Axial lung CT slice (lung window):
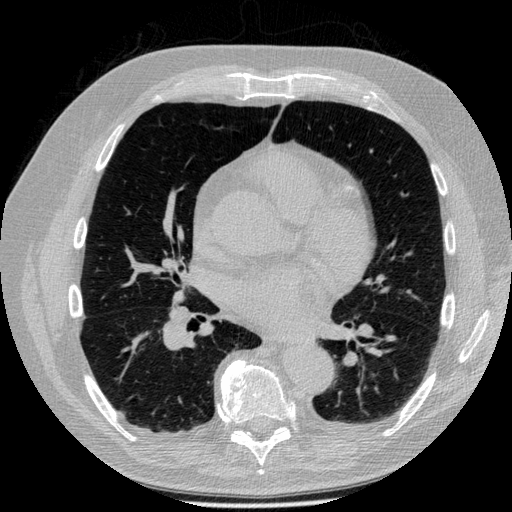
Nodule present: no